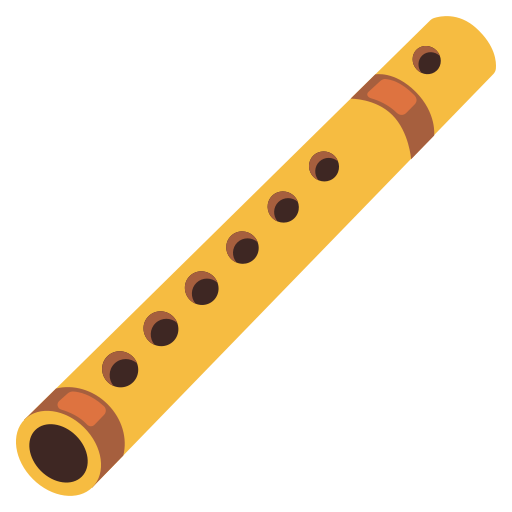
Emoji: 🪈